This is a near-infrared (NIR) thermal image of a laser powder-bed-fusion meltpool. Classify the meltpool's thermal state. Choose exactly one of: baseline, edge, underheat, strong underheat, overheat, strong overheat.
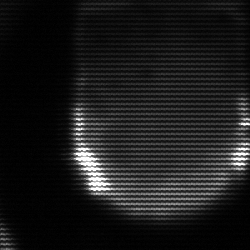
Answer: edge